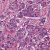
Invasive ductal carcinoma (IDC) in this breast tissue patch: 1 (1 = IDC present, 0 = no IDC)